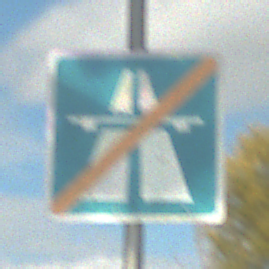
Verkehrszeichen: EndeAutbahn
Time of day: MorningAfternoon
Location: Outdoor (RoadRail)
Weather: PartlyCloudy
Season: NotSpecified
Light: Natural